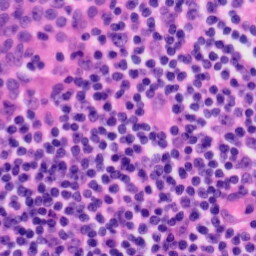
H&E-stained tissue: Tonsil